Question: Here is a function:
'''
/**
* Creates an instance of a JLabel with the given arguments
* @param text The text to be displayed on the Label
* @param font The font of the label
* @param bold set to true if you want the label's text to be bold
* @param fontSize The size of the font to be rendered
* @param alignment An alignment (E.g. CENTER_ALIGNMENT)
* @param verticleAlignment an optional argument to allow one to choose the Y alignment
* **/
public JLabel createLabel(String text, String font, boolean bold, int fontSize, float alignment, float...verticleAlignment){
JLabel label = new JLabel(text);
label.setFont(new Font(font, bold ? Font.BOLD : Font.PLAIN, fontSize));
label.setAlignmentX(alignment);
if(verticleAlignment.length > 0){
label.setAlignmentY(verticleAlignment[0]);
}
return label;
}
'''
For some reason, no matter what I enter in the varArg verticleAlignment, it doesn't actually apply?
'''
add(createLabel("ChatBytes™️ - Do not steal.", "Arial", false, 12, CENTER_ALIGNMENT, BOTTOM_ALIGNMENT));
'''
Can anyone see a reason why it would ignore the setYAlignment part of my function?

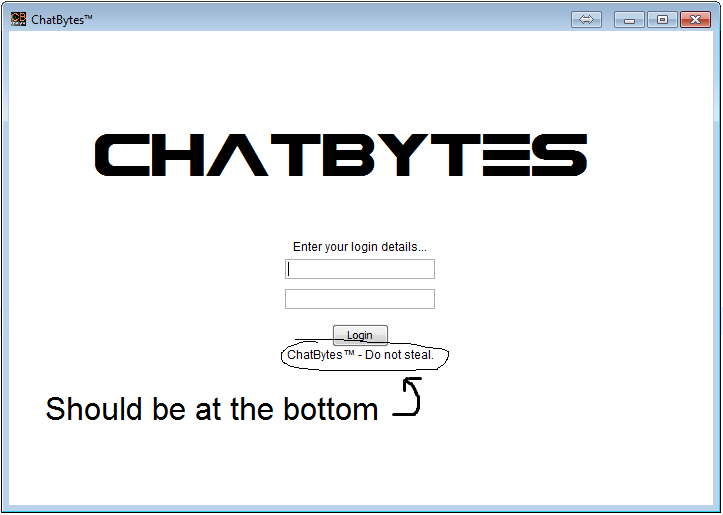
Answer: use
'''
add(Box.createVerticalGlue());
'''
to create a vertical space that pushes the component to the bottom of the JFrame